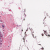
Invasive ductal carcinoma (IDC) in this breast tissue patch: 0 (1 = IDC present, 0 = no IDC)